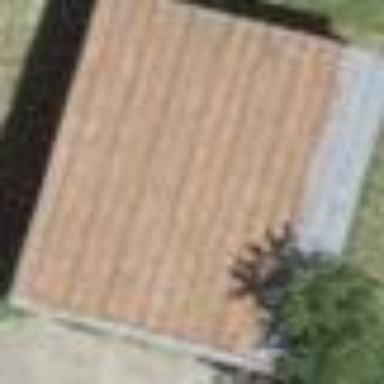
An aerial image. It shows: Garage building.